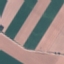
Land use / land cover: AnnualCrop